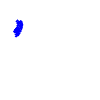
Particle: electron